Aerial crown-view tile of a tropical tree (Barro Colorado Island, Panama), acquired 20240918:
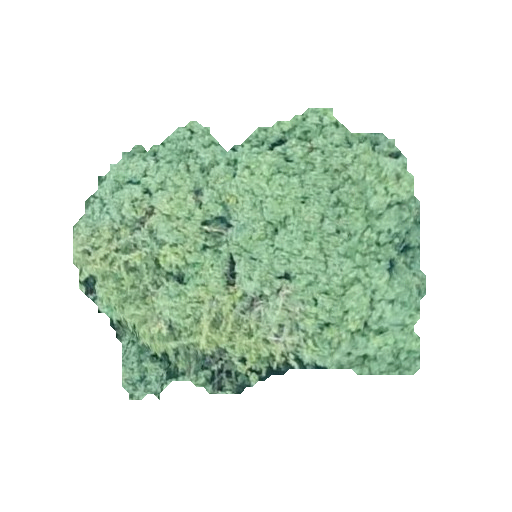
Species: Lonchocarpus heptaphyllus
GBIF accepted scientific name: Lonchocarpus heptaphyllus
Crown area: 121.885 m²